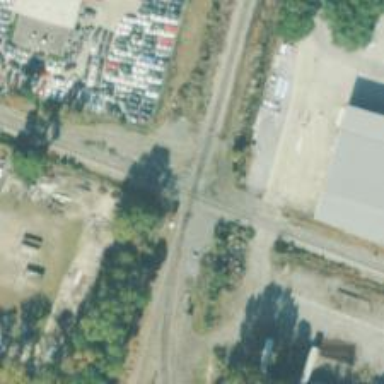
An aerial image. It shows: Railway crossing.